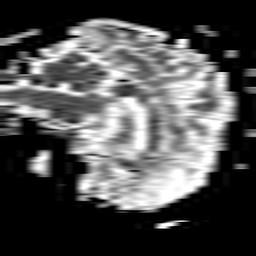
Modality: ADC
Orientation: sagittal
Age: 76
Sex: male
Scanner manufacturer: philips
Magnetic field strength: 1.5 T
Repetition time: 3.387 s
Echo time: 0.06899 s